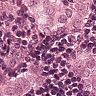
Metastatic tissue present: yes